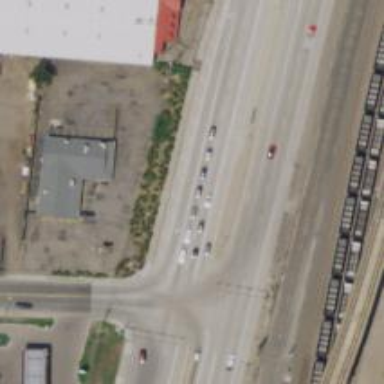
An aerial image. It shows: This image shows trunk highway that functions as expressway.